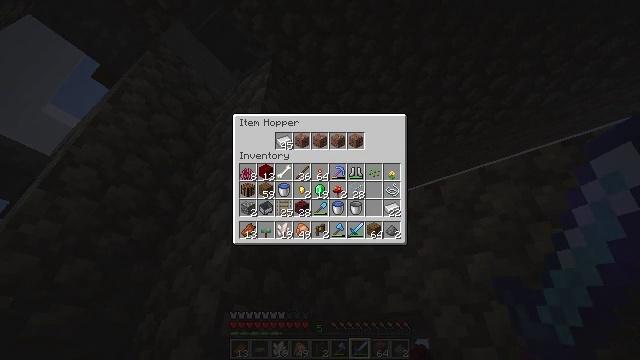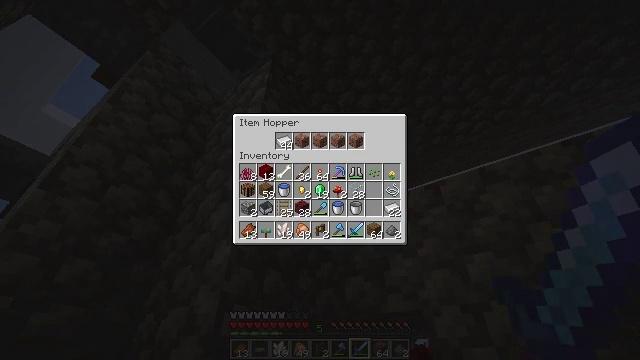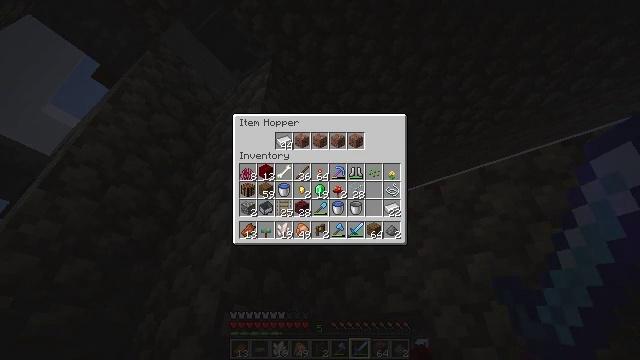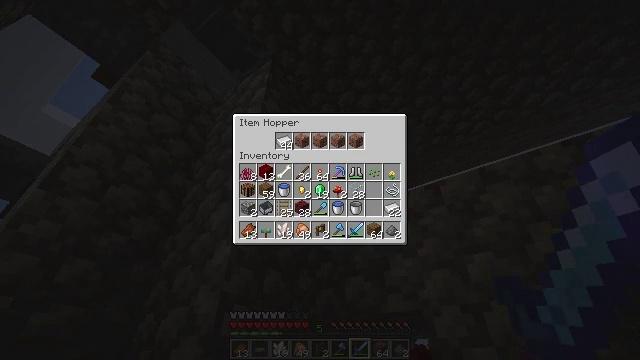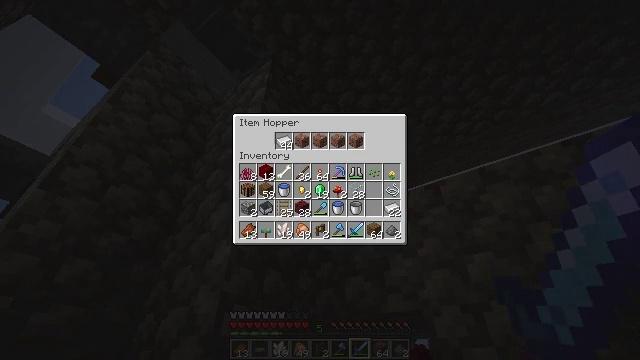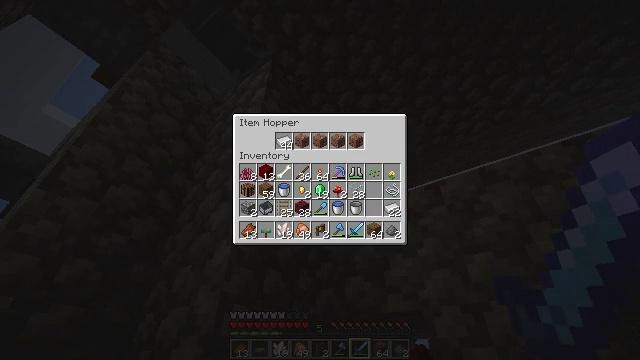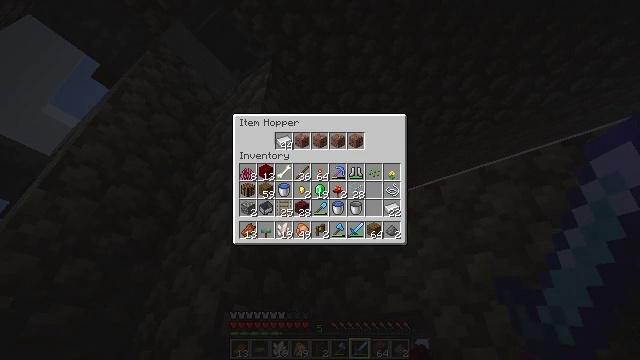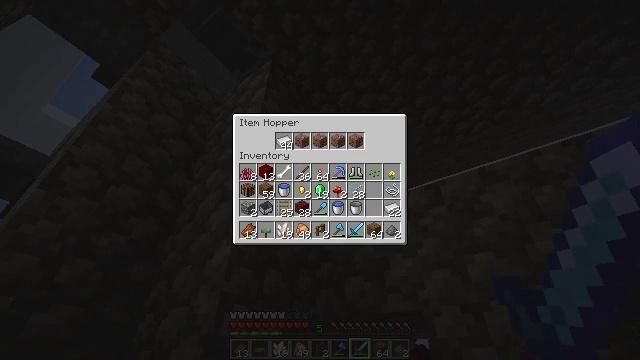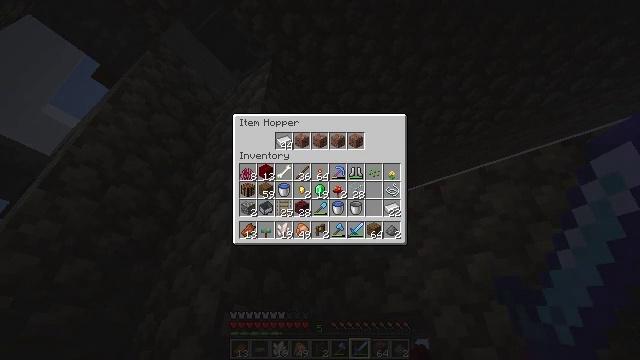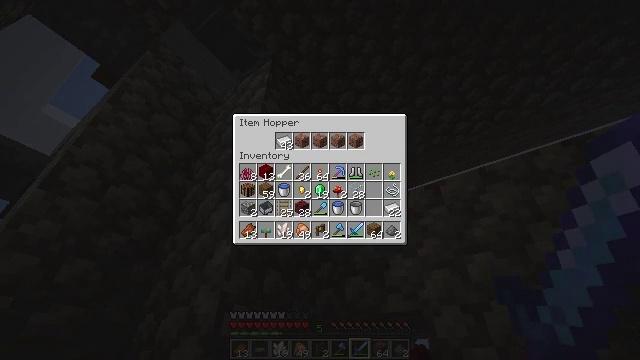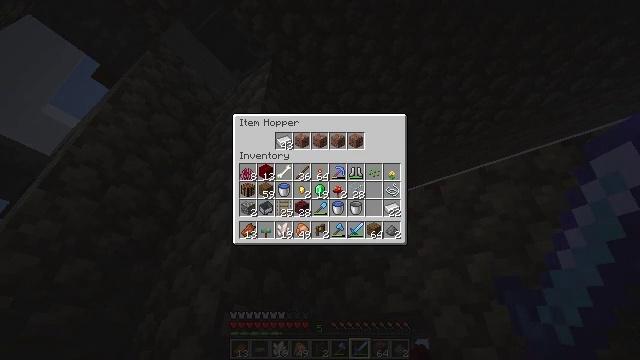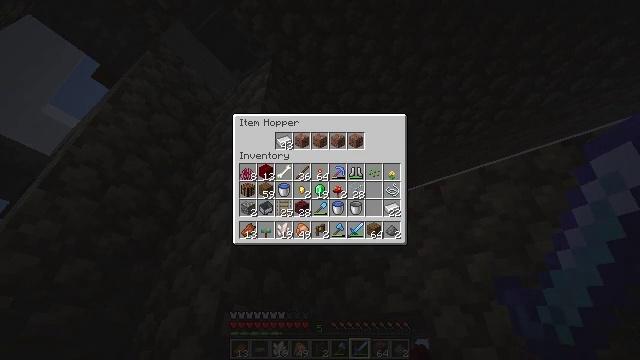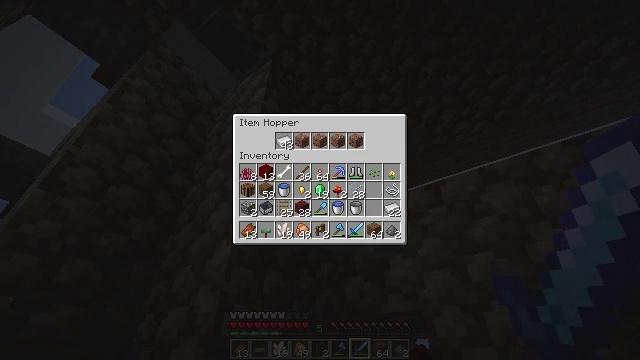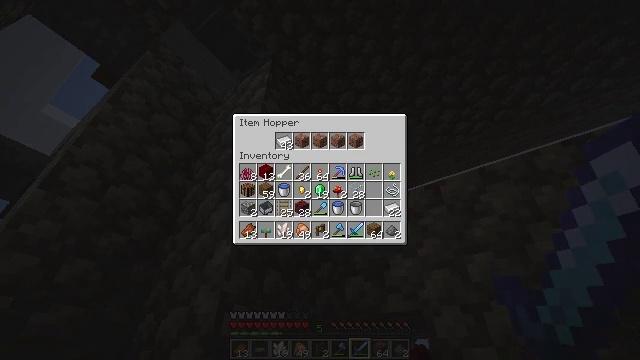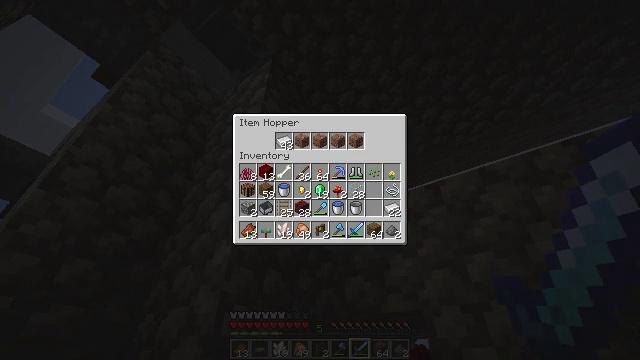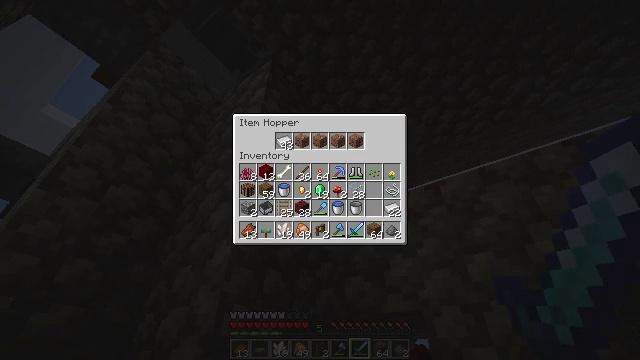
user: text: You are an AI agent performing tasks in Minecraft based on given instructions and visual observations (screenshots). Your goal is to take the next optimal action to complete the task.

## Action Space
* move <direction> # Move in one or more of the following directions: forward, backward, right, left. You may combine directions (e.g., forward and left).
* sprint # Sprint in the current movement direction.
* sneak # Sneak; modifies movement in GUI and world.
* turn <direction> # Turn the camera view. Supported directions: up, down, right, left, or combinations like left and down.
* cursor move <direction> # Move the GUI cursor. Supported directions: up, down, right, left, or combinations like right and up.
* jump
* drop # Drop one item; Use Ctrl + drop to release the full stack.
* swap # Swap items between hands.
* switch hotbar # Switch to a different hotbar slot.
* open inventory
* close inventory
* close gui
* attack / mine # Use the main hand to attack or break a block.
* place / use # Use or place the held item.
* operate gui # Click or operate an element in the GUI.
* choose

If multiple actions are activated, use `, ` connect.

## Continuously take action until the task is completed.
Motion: motion action
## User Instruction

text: Destroy the wheat to collect it.
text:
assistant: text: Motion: no_op
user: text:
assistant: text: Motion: no_op
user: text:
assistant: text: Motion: no_op
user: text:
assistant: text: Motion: no_op
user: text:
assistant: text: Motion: no_op
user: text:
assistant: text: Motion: no_op
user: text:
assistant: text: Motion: no_op
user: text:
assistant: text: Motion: no_op
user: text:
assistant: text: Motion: no_op
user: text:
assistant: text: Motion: no_op
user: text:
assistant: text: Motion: no_op
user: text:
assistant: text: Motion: no_op
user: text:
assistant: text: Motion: no_op
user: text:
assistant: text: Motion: no_op
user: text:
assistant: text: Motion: no_op
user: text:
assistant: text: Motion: no_op
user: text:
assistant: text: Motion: no_op
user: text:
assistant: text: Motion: no_op
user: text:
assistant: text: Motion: no_op
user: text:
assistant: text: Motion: no_op
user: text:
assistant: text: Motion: no_op
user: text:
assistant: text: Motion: no_op
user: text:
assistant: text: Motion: no_op
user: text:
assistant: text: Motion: no_op
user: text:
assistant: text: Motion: no_op
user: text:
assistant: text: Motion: no_op
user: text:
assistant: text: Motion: no_op
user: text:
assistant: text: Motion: no_op
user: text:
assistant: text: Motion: no_op
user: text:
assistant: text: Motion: no_op